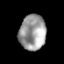
Tissue: prostate
Cell type: T cells
Senescence score: 0.3299
Nuclear area (px): 922
Mean DAPI intensity: 156.077